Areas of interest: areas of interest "Hotel"
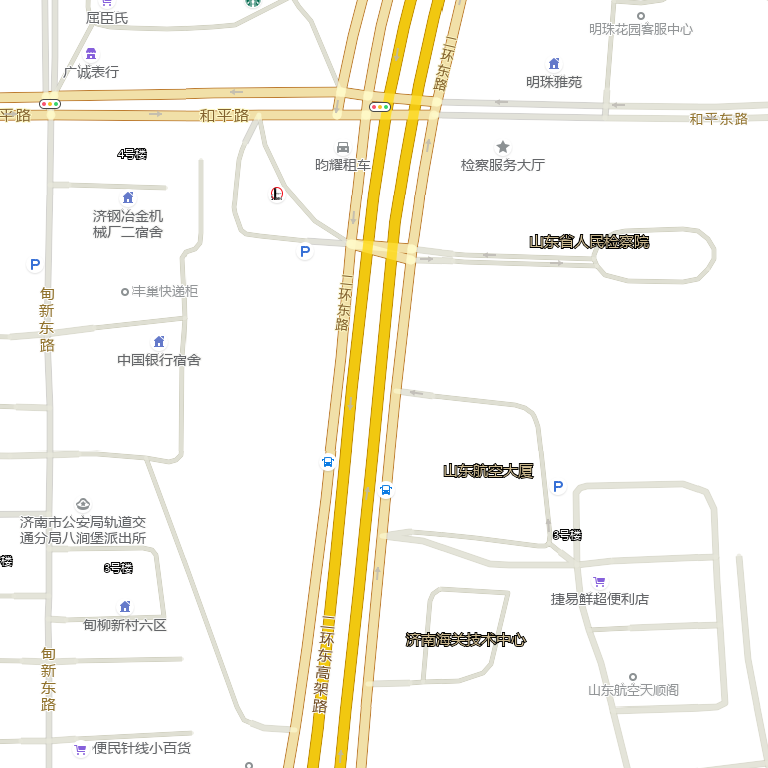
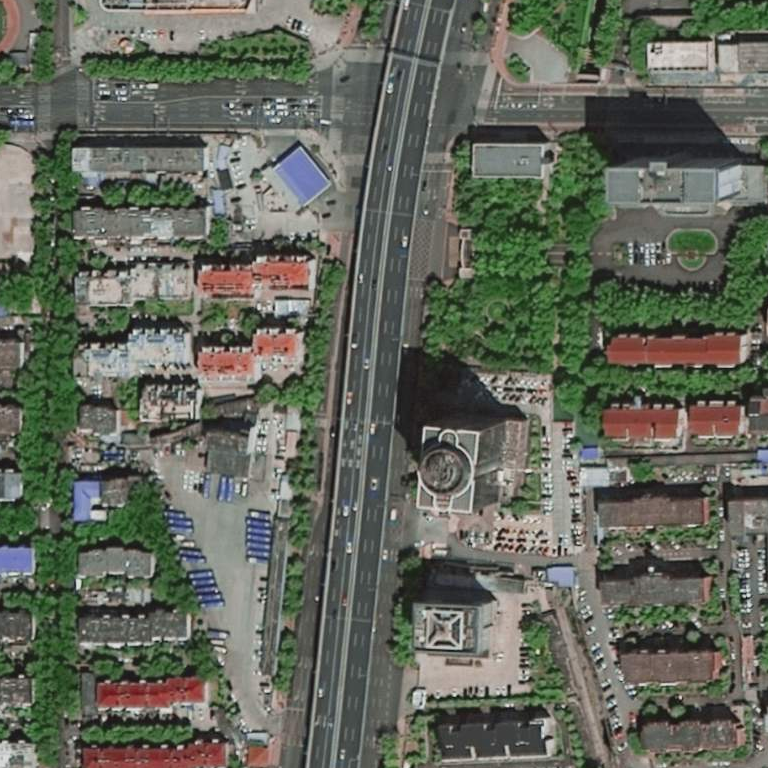